Question: I am digging for memory leak in the heap dump. What does this char tree mean? I can recognize that red_zoomed.png is from the previous activity that was finished. So what about it?

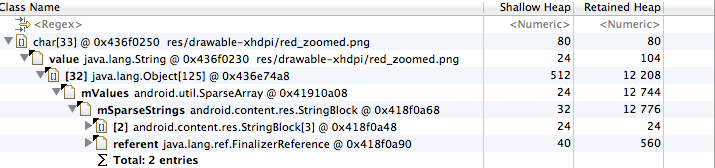
Answer: char[33] means character array storing the string resource "res/drawable-xhdpi/red-zoomed.png" (it's 33 characters long as you can see). Although it belongs to previous activity that is finished, the strings (and other types of objects) defined under res/ and assets/ are packed during compilation, and loaded before the activities, as part of the application context.
They are part of the AssetManager class on top of which the resources is a view.
So therefore they are not "owned' by the activities but by the application context. The activities share the same application context.